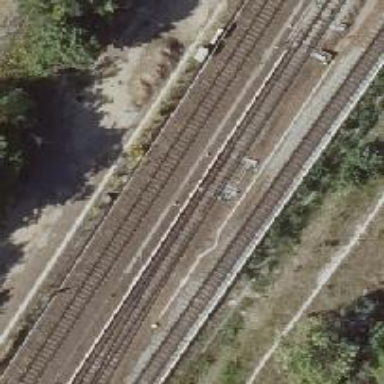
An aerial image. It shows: Railway switch with the turnout on the left side.